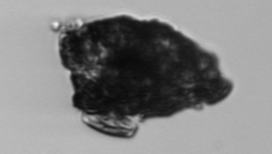
Label: Delphineis